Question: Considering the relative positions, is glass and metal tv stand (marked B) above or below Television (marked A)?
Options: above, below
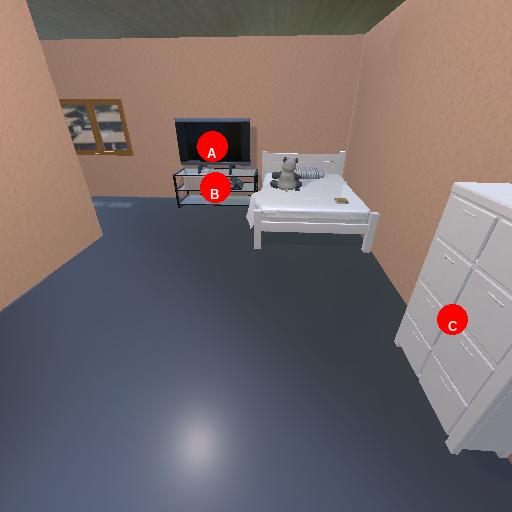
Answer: above